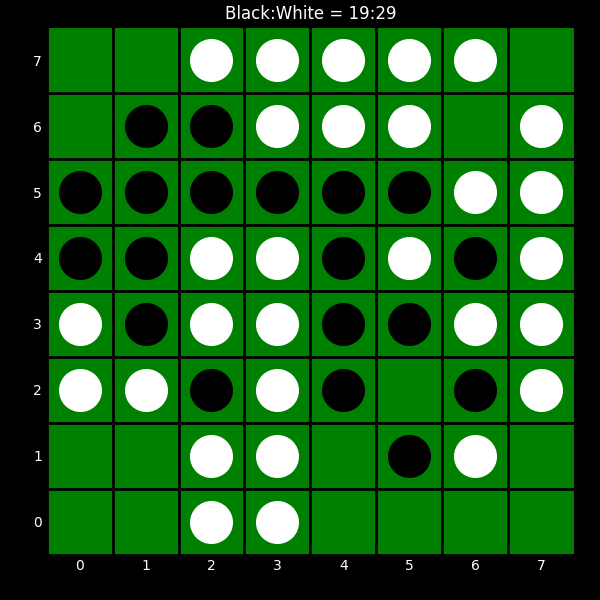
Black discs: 19
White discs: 29